Interaction volume radius: 10 \u00c5
Interaction volume height: 30 \u00c5
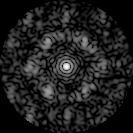
Disorder parameter: 0.6839